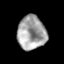
Tissue: prostate
Cell type: T cells
Senescence score: 0.2559
Nuclear area (px): 939
Mean DAPI intensity: 163.02